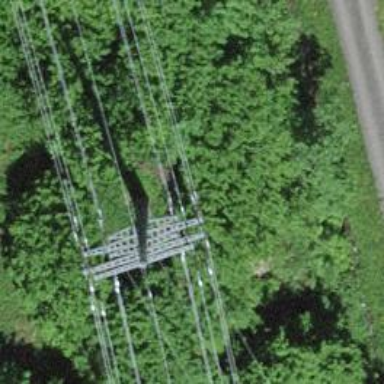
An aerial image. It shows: Power line in the image.